Interaction volume radius: 5 \u00c5
Interaction volume height: 25 \u00c5
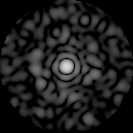
Disorder parameter: 0.8443